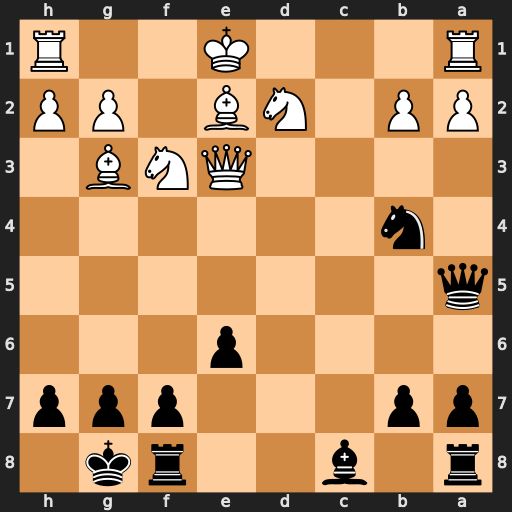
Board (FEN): r1b2rk1/pp3ppp/4p3/q7/1n6/4QNB1/PP1NB1PP/R3K2R
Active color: b
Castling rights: KQ
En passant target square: -
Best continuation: Nc2+ Kf2 Nxe3